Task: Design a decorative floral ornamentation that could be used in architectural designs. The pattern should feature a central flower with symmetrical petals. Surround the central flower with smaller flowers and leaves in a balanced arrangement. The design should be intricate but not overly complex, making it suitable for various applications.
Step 1582:
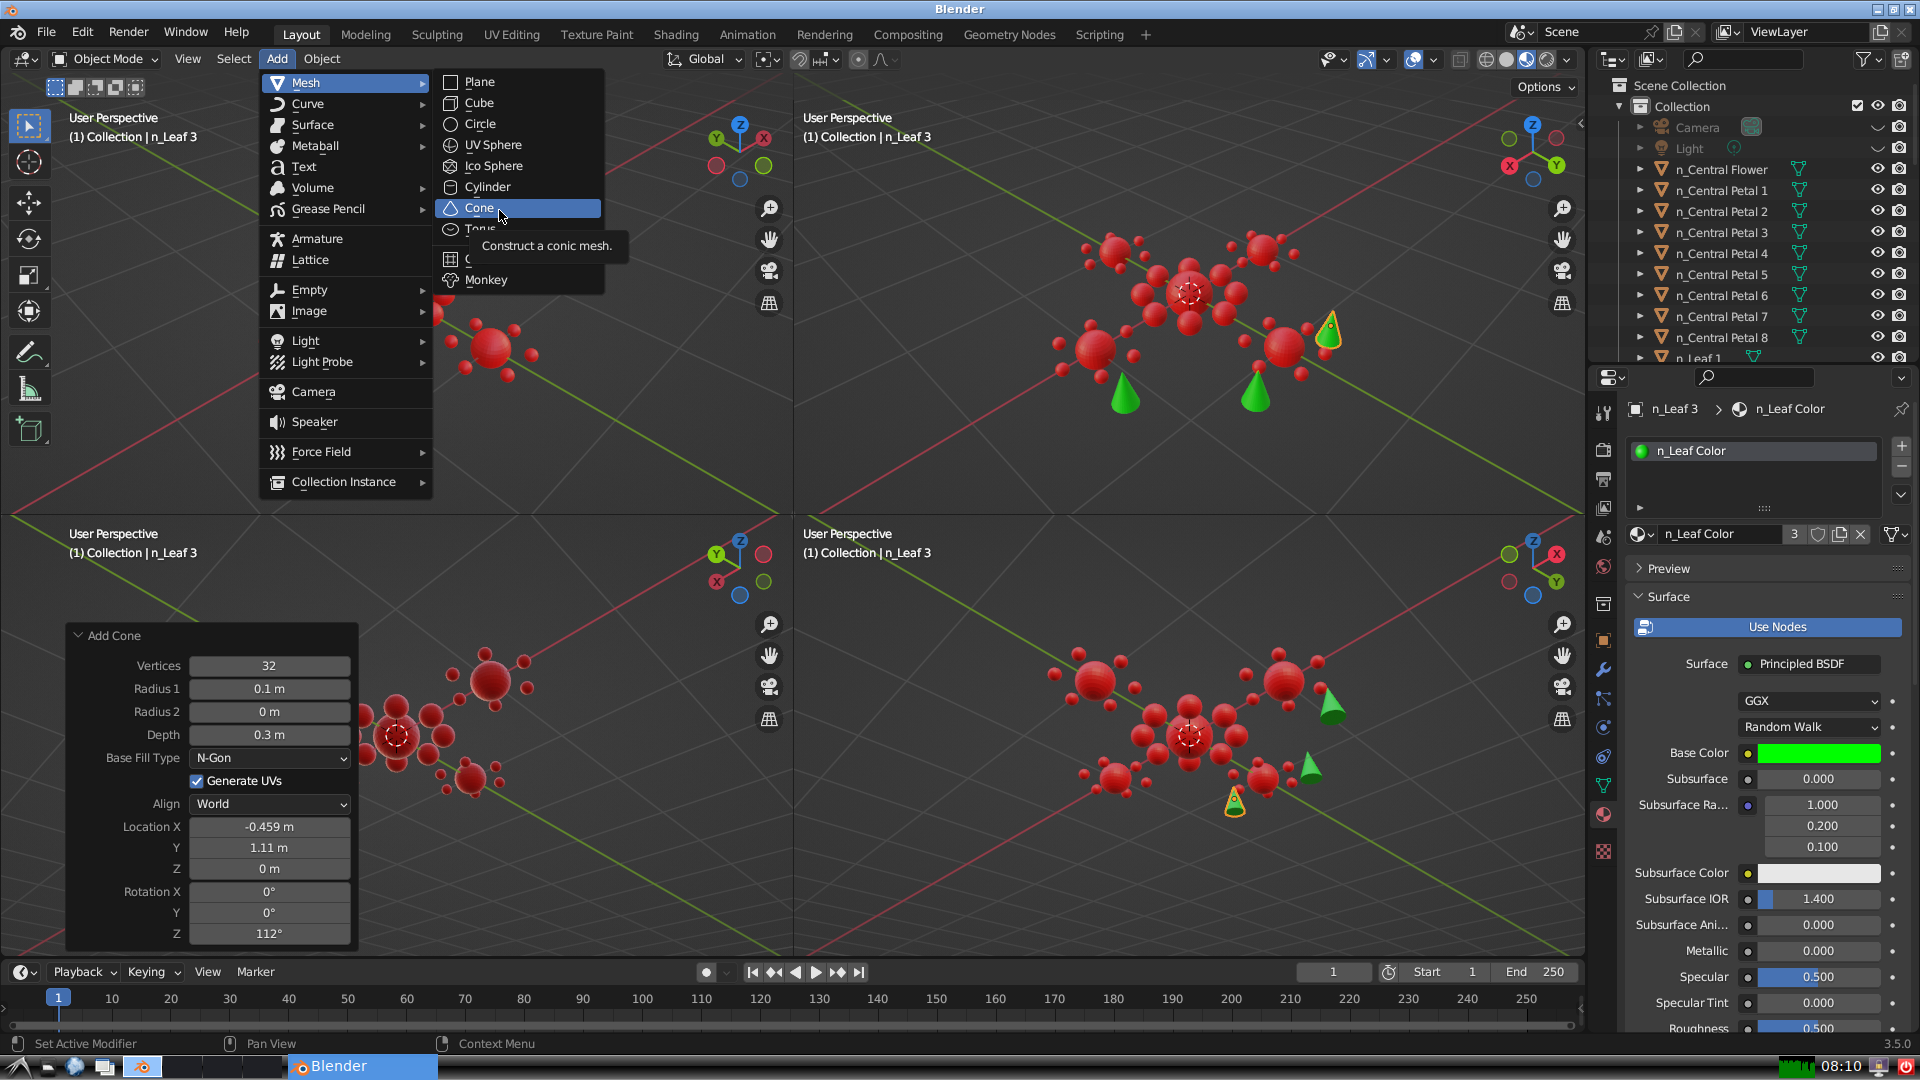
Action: click: no